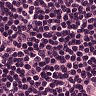
Metastatic tissue present: no